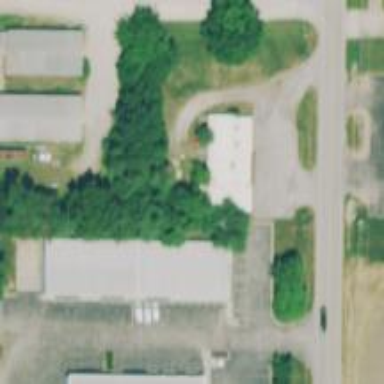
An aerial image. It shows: Veterinary facility.